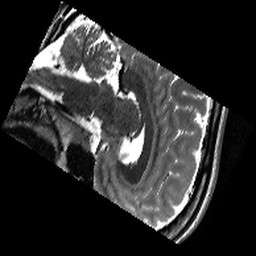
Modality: T2w
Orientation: sagittal
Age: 22
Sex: female
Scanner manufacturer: siemens
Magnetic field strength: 3 T
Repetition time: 11.39 s
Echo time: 0.09 s